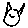
Label: cat